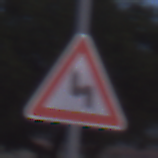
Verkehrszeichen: DoppelkurveZunaechstLinks
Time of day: SunriseSunset
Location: Outdoor (Nature)
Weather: Clear
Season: NotSpecified
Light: Natural